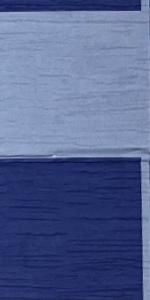
Label: Empty